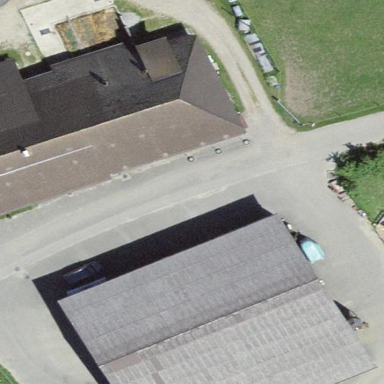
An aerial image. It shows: Farm building.